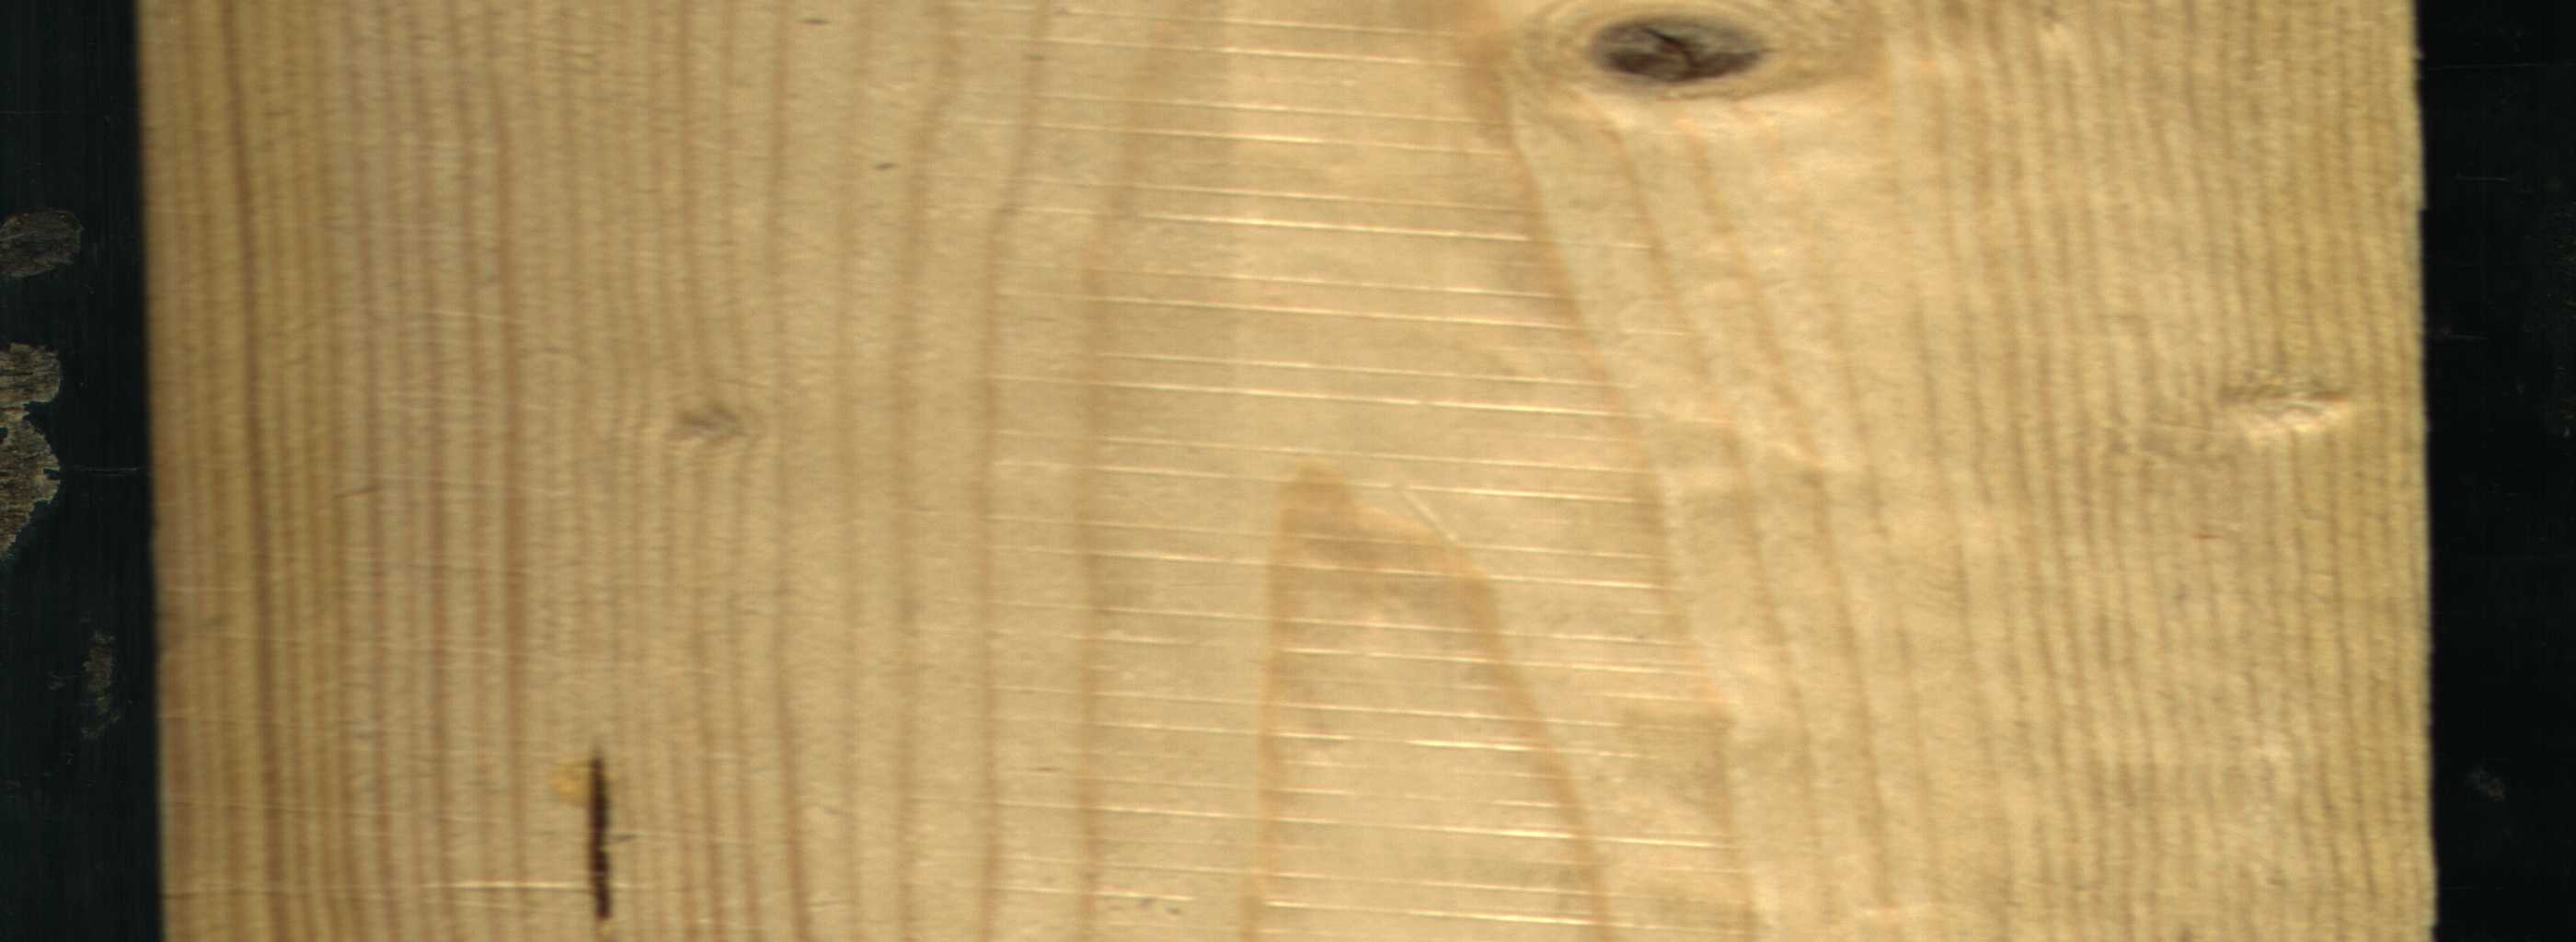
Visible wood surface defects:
resin
knot_with_crack